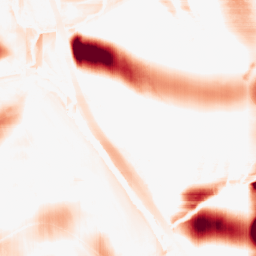
Category: morphological
Decomposition family: rolling_ball
Decomposition parameters: radius: 25
Upsampling method: bicubic_16x
Upsampling parameters: scale: 16
Upsampling scale: 16